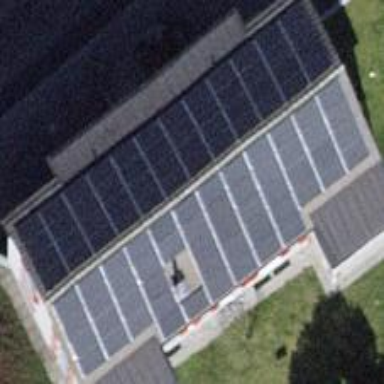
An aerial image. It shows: Solar power generator with photovoltaic panels.